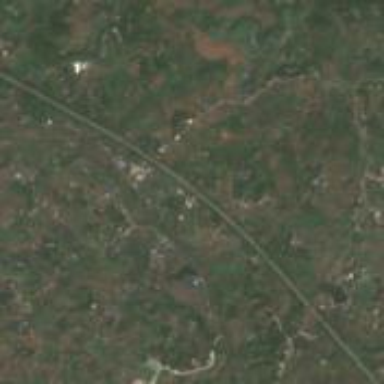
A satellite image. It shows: Trunk highway.